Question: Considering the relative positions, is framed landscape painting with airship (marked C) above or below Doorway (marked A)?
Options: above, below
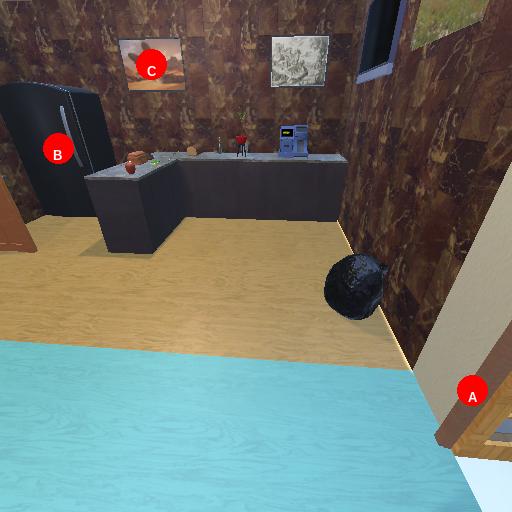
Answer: above